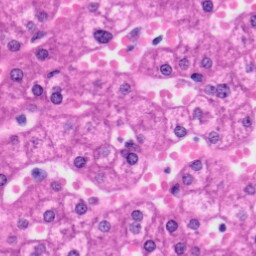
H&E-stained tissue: Liver